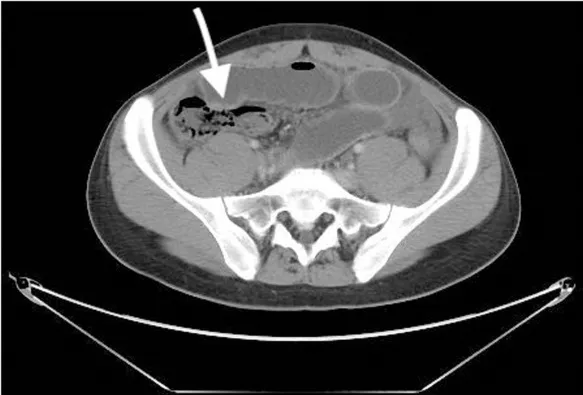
A and B: CT scan of the abdomen demonstrating dilated small bowel, transitional zone of the obstruction, and evidence of pneumatosis intestinalis.
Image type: radiology (ct)